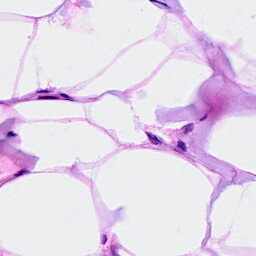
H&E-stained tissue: Breast